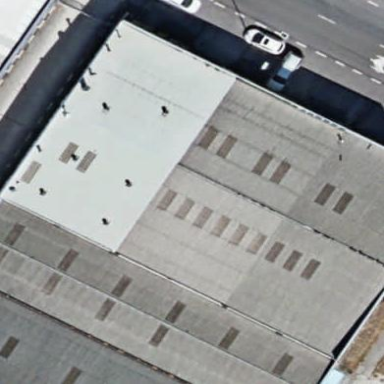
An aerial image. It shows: Warehouse with round roof design.